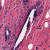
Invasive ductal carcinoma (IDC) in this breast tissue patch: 0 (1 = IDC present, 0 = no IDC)